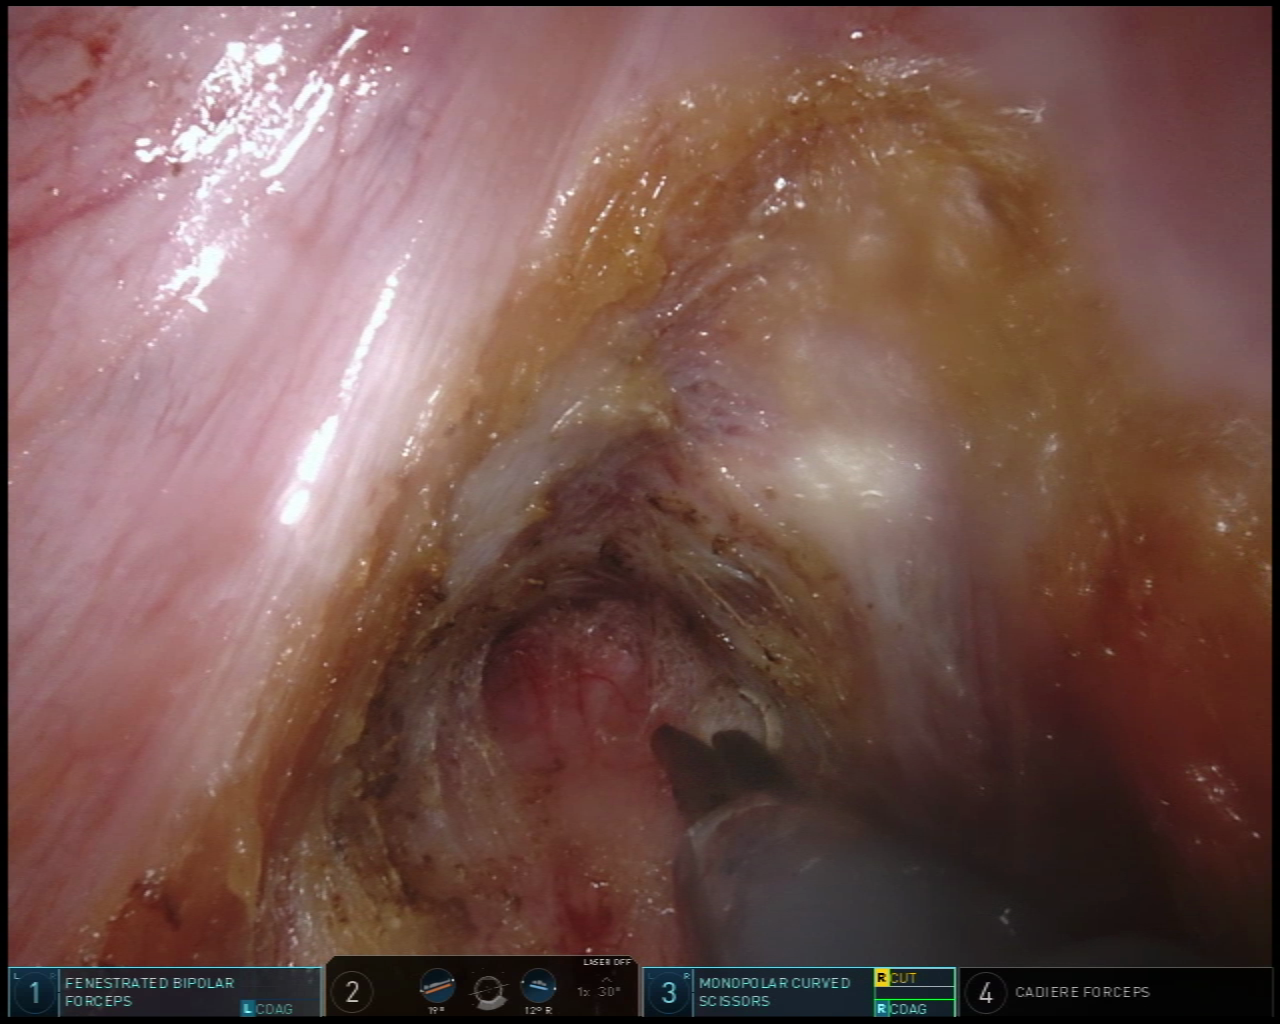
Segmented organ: vesicular_glands
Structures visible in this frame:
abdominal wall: no
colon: no
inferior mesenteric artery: no
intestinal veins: no
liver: no
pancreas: no
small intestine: no
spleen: no
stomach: no
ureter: no
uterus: no
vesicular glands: yes